Question: Using Version 5.0.1 (51168) the stacktrace has disappeared, regardless of what kind of application I am running in debug mode on my device.

The *.dsym seems to be created correctly, I did also try to resymbolicate, without success.
Any idea what options there are left?
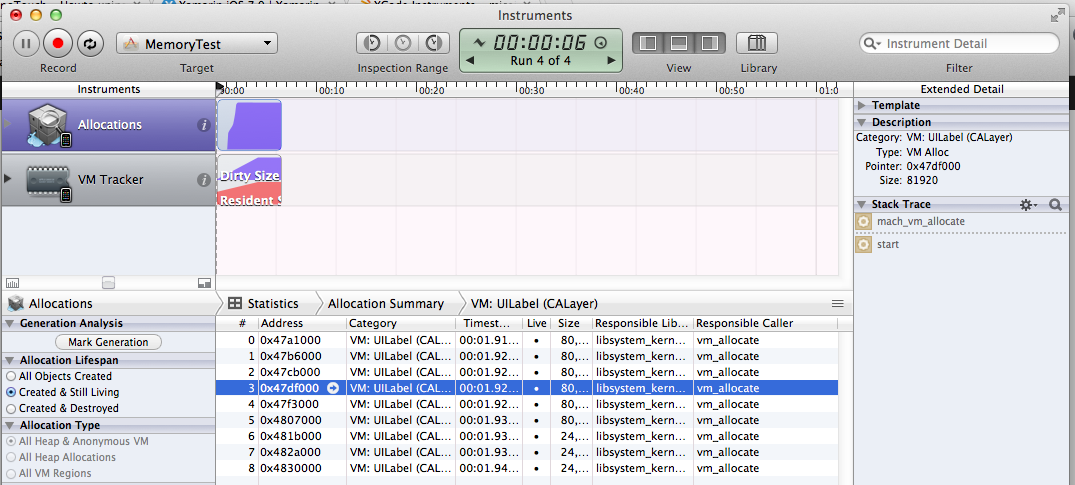
Answer: Move the slider to the right for more detail: